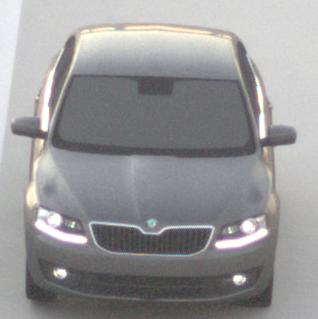
Make: Skoda
Model: Octavia 1.2 TSI
Detailed model: Octavia (III) Limousine
Model produced from: 2013/02
Model produced until: 2015/04
Doors: 5
Color: gray
Road condition: dry road
Daytime: sunrise or sunset
Contrast: low contrast